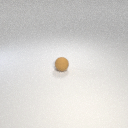
small brown rubber sphere